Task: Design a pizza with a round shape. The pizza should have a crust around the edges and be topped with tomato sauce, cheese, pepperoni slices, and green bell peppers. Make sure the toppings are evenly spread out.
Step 614:
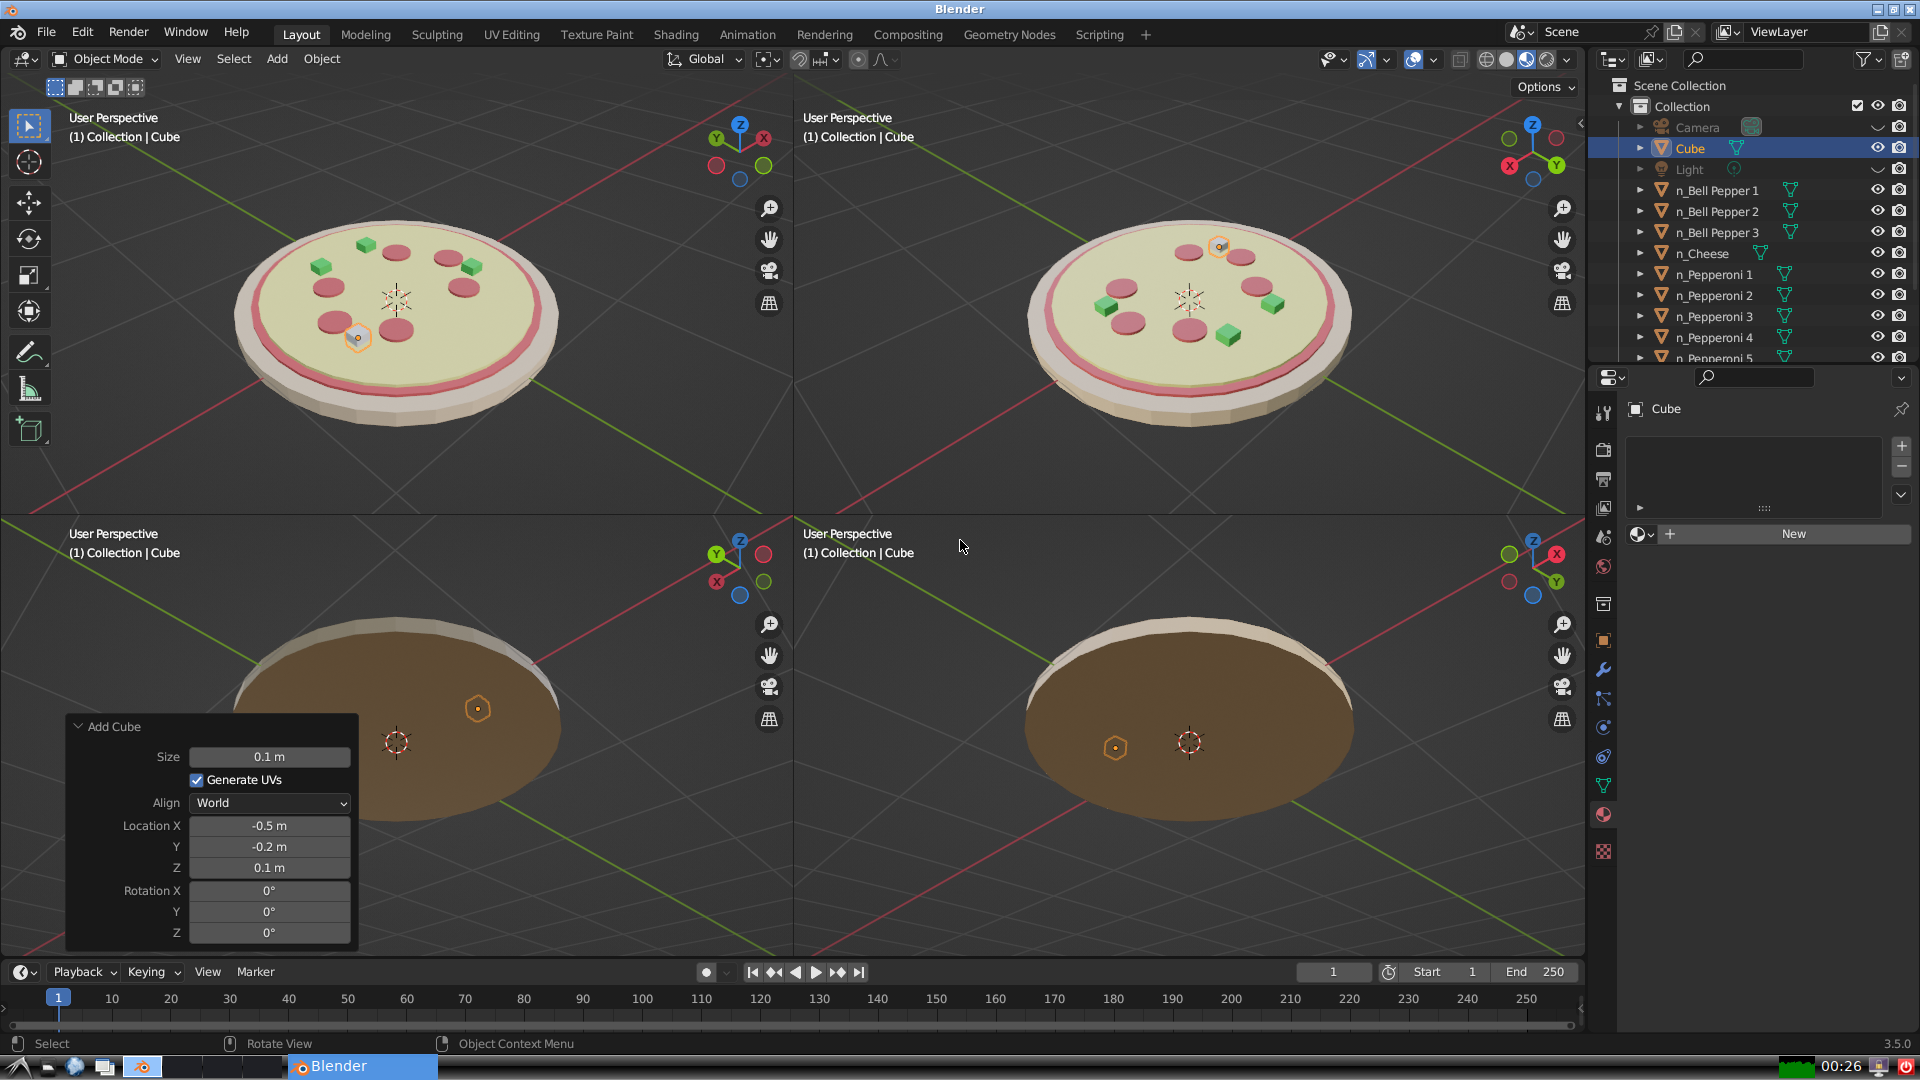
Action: {"key_press": ['Ctrl, Home']}